Aerial crown-view tile of a tropical tree (Barro Colorado Island, Panama), acquired 20250616:
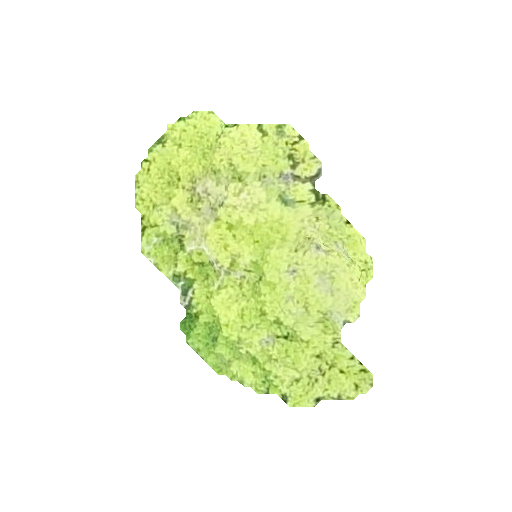
Species: Terminalia amazonia
GBIF accepted scientific name: Terminalia amazonica
Crown area: 70.564 m²